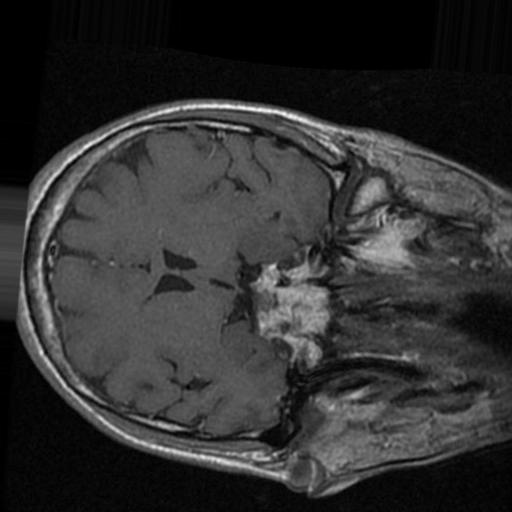
Label: brain_tumor